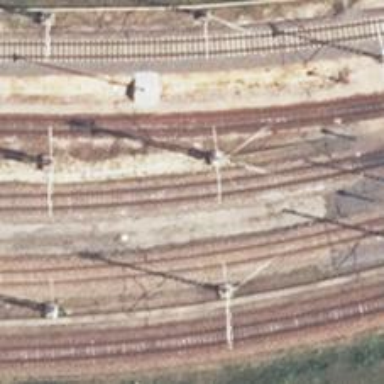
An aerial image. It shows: Rail yard with electrified contact lines for railway operations.